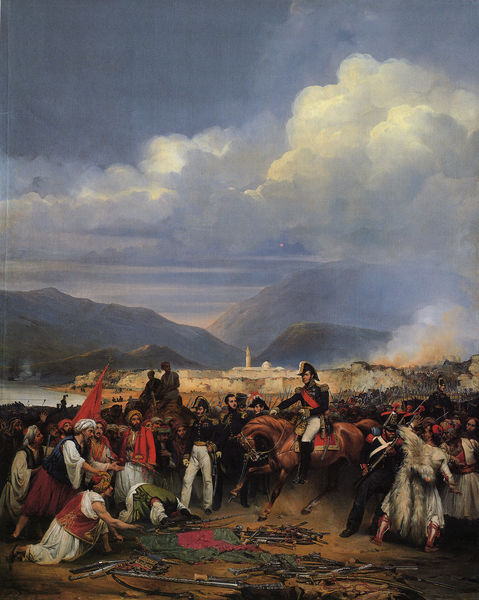
Titel: General Maison nimmt die Kapitulation der osmanisch-ägyptischen Truppen vor dem Kastell Morea entgegen
Künstler: Jean Claude Langlois
Standort: Versailles
Institution: Musée National du Château de Versailles et de Trianon
Schlagwörter: berg, feuer, himmel, kampf, meer, weiß, wolken, menschen, see, stadt, frankreich, hintergrund, männer, rot, wolke, hügel, weite, rauch, sonne, gewand, pferd, reiter, fell, hufe, mähne, schärpe, fahne, berge, gebirge, wüste, dampf, franzosen, krieg, schlacht, zerstörung, soldaten, moschee, orient, asien, militär, säbel, uniform, waffen, soldat, getümmel, napoleon, ruinen, feldzug, heer, sieg, otto, niederlage, krieger, griechenland, gewehre, turban, araber, unterwerfung, ehrung, pulverdampf, niederknien, musketen, türken, belagerung, kapitulation, muslime, gebrge, sattelsecke, ergeben, rieg, arbien, bonarpart, frankre, hisorienmalerei, nauplia, e, napolein, rebelle